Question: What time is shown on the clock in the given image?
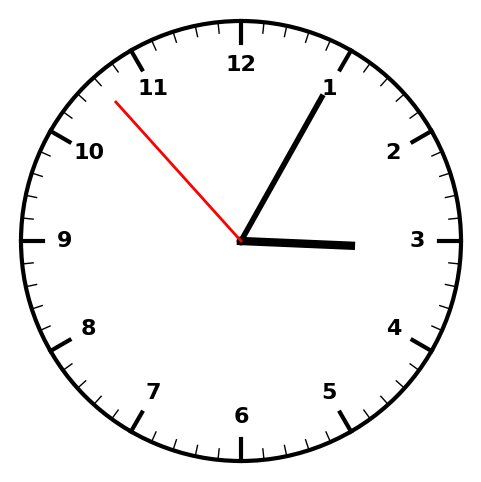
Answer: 03:04:53